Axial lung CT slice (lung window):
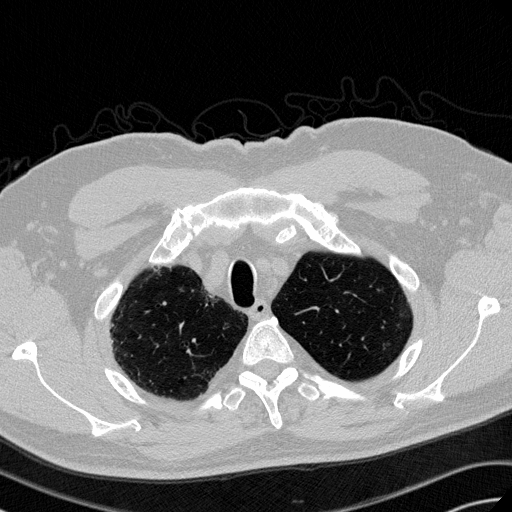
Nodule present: no